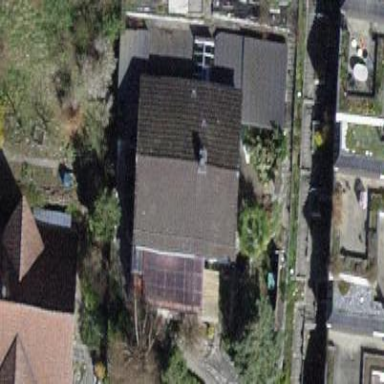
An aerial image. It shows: Building with tile roof.